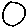
Label: circle